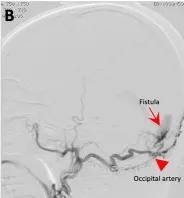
Cerebral angiography. (A-C) The angiogram showcases a fistula (red arrow) connecting the torcular herophili to the transverse-sigmoid sinuses, with blood supply from the occipital artery (red arrowhead) and the deep cervical artery (red arrowhead).
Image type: radiology (ct)